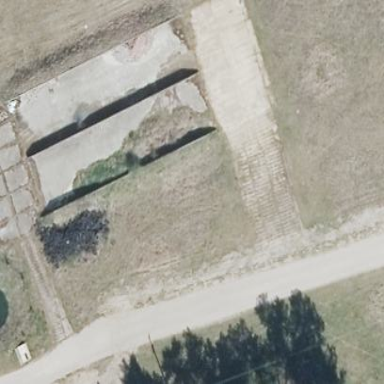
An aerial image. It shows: Bunker silo.